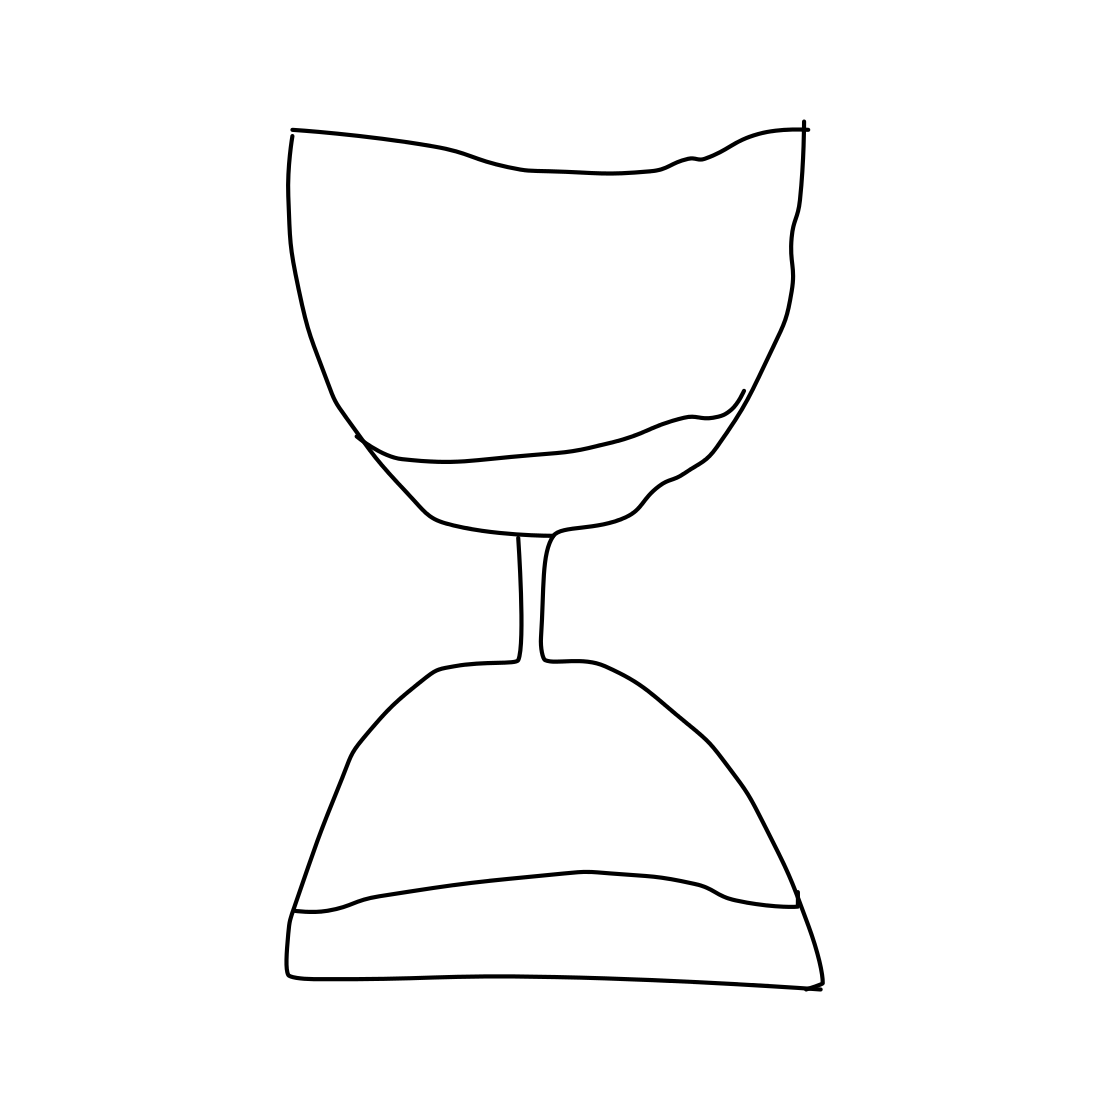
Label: hourglass